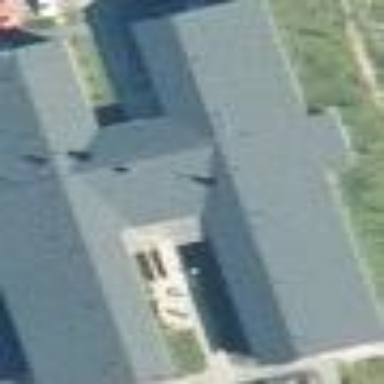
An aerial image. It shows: Building.